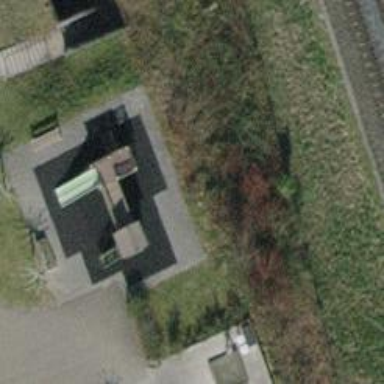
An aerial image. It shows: Playground area for leisure land.